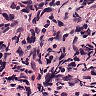
Metastatic tissue present: yes